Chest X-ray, PA view. Patient: 45 years old, sex F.
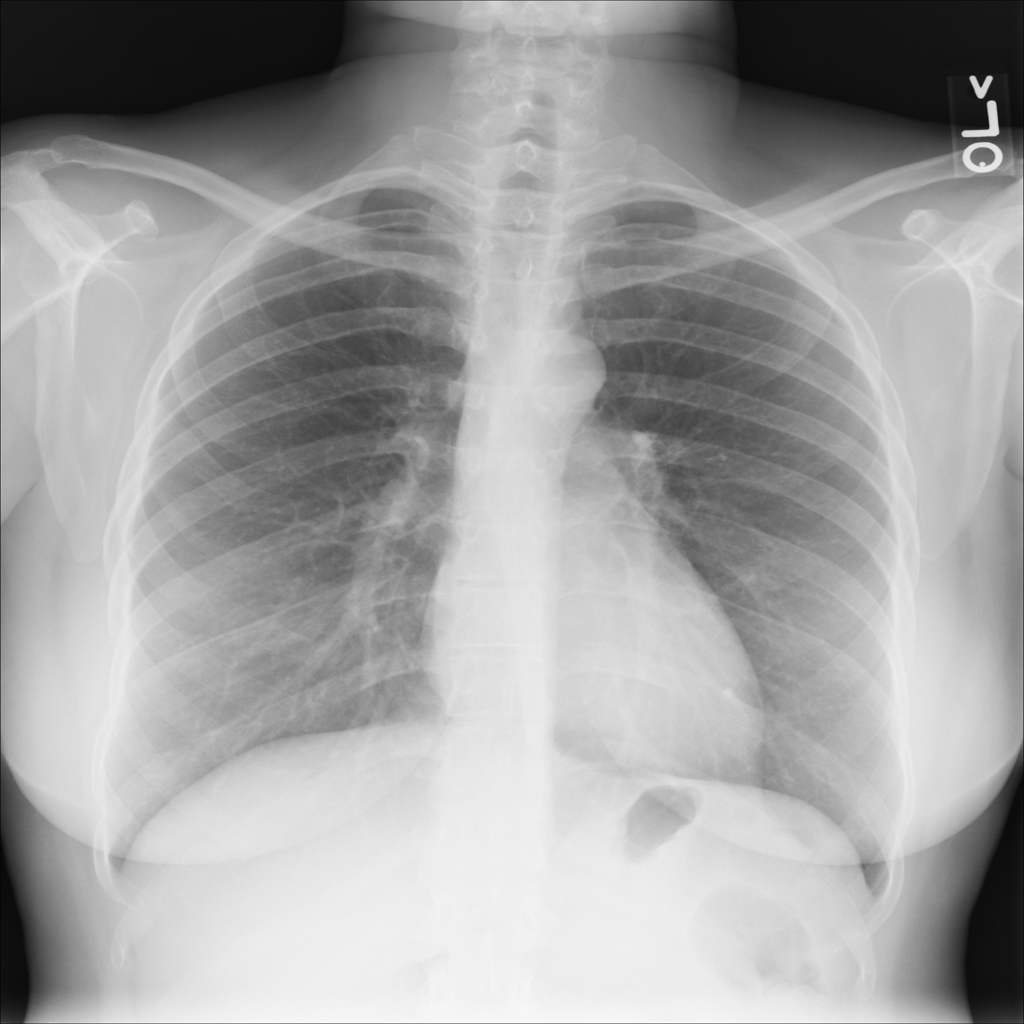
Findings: No Finding